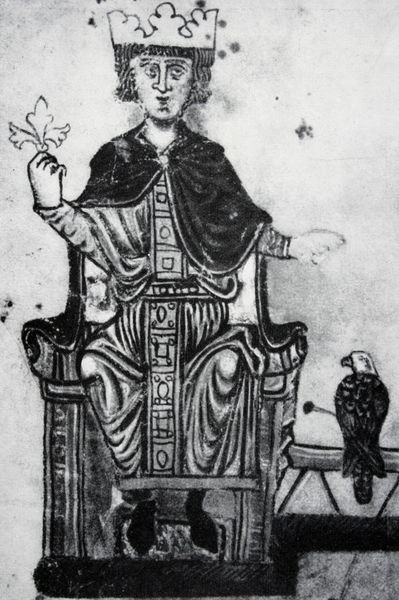
Titel: Friedrich II.
Standort: Rom
Institution: Biblioteca Vaticana
Schlagwörter: adler, dunkel, falke, hand, mann, umhang, vogel, weiß, sitzen, blume, frankreich, frisur, geste, grau, hell, kleid, mund, nase, schwarz, stuhl, zeichnung, blick, blüte, gürtel, tier, alt, bart, arm, arme, augen, falten, gesicht, halten, kleidung, mensch, sockel, bildnis, gesten, hände, portrait, porträt, flach, gewand, haare, mantel, sitzend, blatt, pflanze, borte, en face, frontal, krone, locke, locken, füße, holzschnitt, lehne, sitz, italien, perspektive, schemel, friedrich, kaiser, könig, thron, riemen, gerade, streifen, deutsch, gestell, faltenwurf, knie, spange, buch, haustier, druck, schwarzweiss, illustration, herrscher, lilie, buchseite, flecken, otto, gestus, mittelalter, edelweiss, heiliger, eiche, stange, karl, miniatur, insignien, zepter, attribut, romanisch, zweidimensional, karl der große, apostel, buchmalerei, evangeliar, raubvogel, schüsselfalten, fussschemel, fäße, evangeliear, vogelstange, friedrich ii., falkenbuch friedrichs ii., umjhang, falknerei, eugen, königslilie